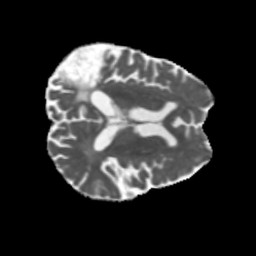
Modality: MD
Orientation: axial
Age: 68
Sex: male
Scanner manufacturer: siemens
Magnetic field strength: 3 T
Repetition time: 5.47 s
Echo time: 0.0854 s